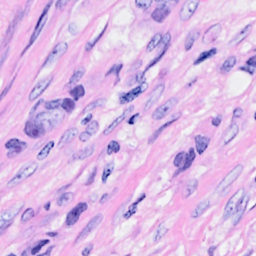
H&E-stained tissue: Breast